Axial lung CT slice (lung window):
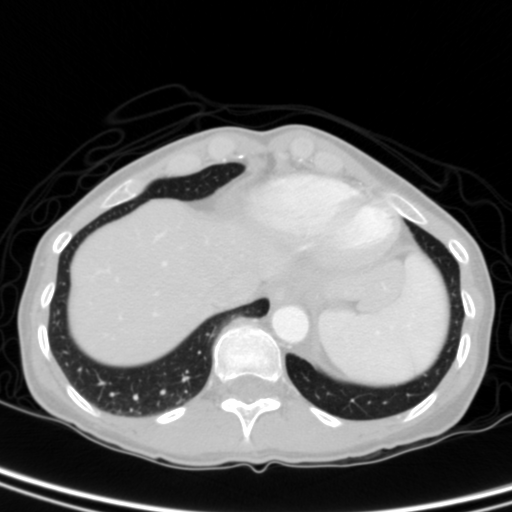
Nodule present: no